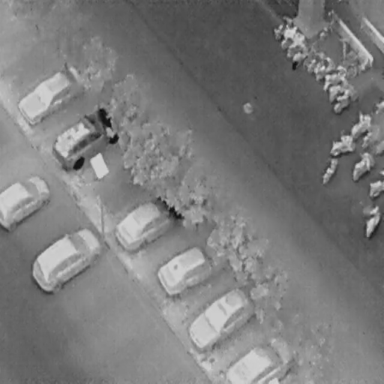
There are 23 objects shown in the infrared image, including eight Cars, and 15 Bicycles.